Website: ulta-beauty
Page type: billing-address
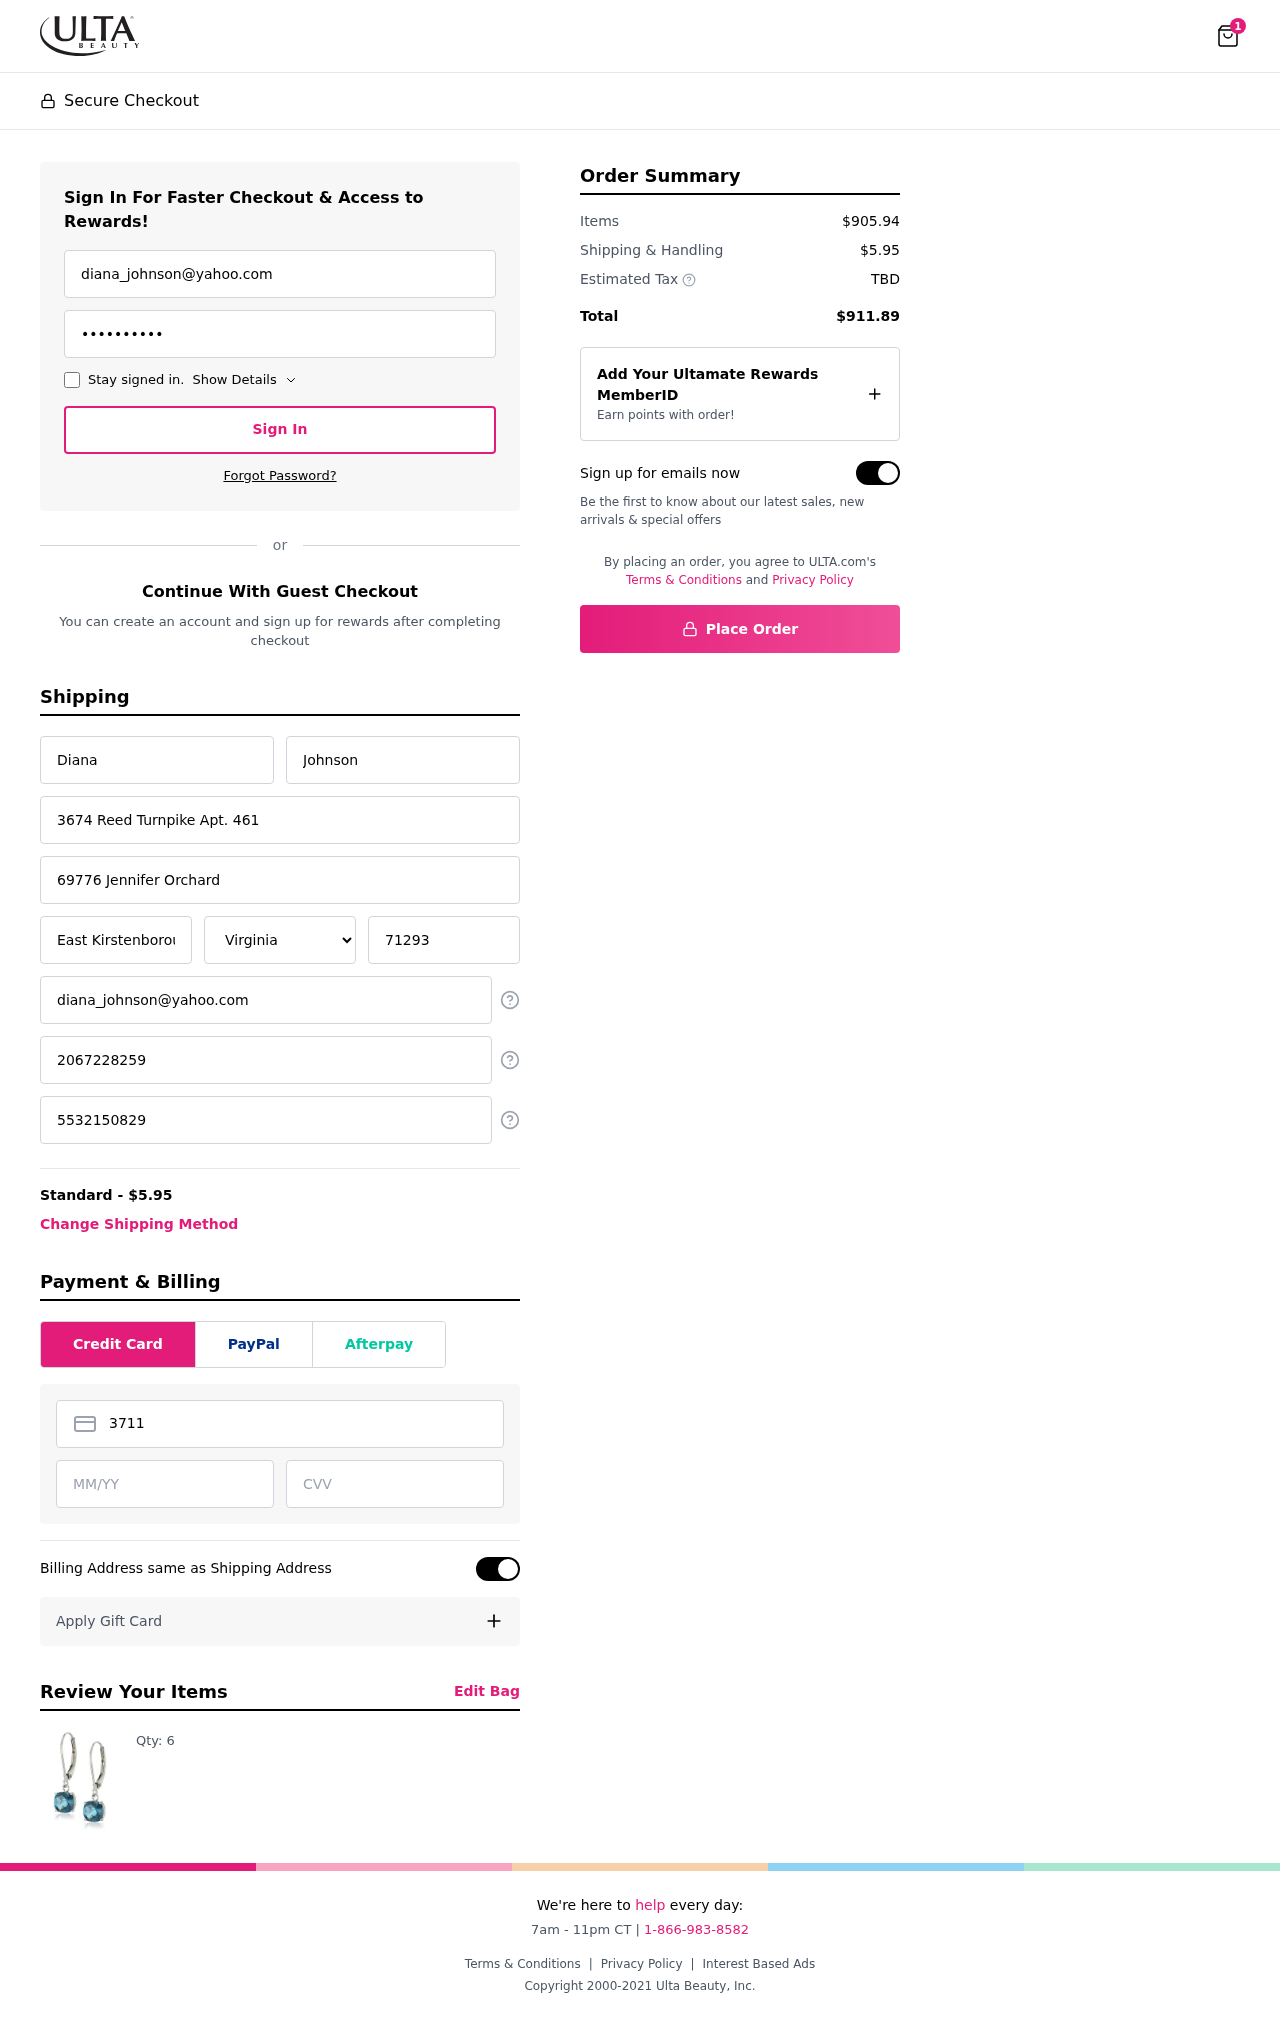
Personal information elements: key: PII_STATE
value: Virginia
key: PII_EMAIL
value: diana_johnson@yahoo.com
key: PII_FIRSTNAME
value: Diana
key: PII_LASTNAME
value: Johnson
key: PII_STREET
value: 3674 Reed Turnpike Apt. 461
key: PII_STREET2
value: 69776 Jennifer Orchard
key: PII_CITY
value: East Kirstenborough
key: PII_POSTCODE
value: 71293
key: PII_PHONE
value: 2067228259
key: PII_ALT_PHONE
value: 5532150829
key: PII_CARD_NUMBER
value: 3711 4464 4867 282
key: PII_CARD_EXPIRY
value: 01/30
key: PII_CARD_CVV
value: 5202
Product elements: key: PRODUCT1_QUANTITY
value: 6
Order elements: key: ORDER_NUM_ITEMS
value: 1
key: ORDER_SHIPPING_COST
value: $5.95
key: ORDER_SUBTOTAL
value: $905.94
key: ORDER_TOTAL
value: $911.89